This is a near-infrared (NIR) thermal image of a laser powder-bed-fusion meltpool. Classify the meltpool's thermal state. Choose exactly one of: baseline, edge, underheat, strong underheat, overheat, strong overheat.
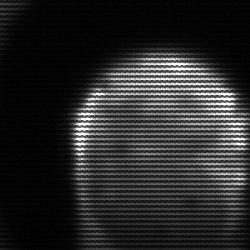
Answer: edge